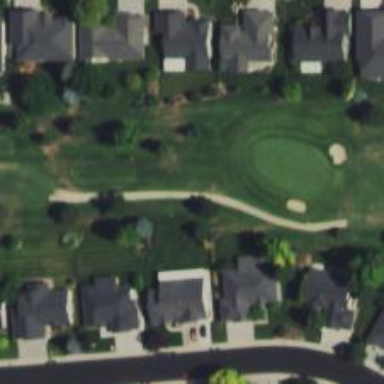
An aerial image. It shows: Service road designated as golf cart path.